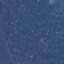
Land use / land cover: Residential